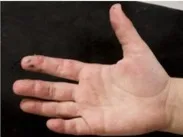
Pedigree and clinical phenotype of proband. (B) Peripheral vasculitis of digits and heel.
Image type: medical_photograph (skin_photograph)